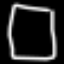
Label: square